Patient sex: M
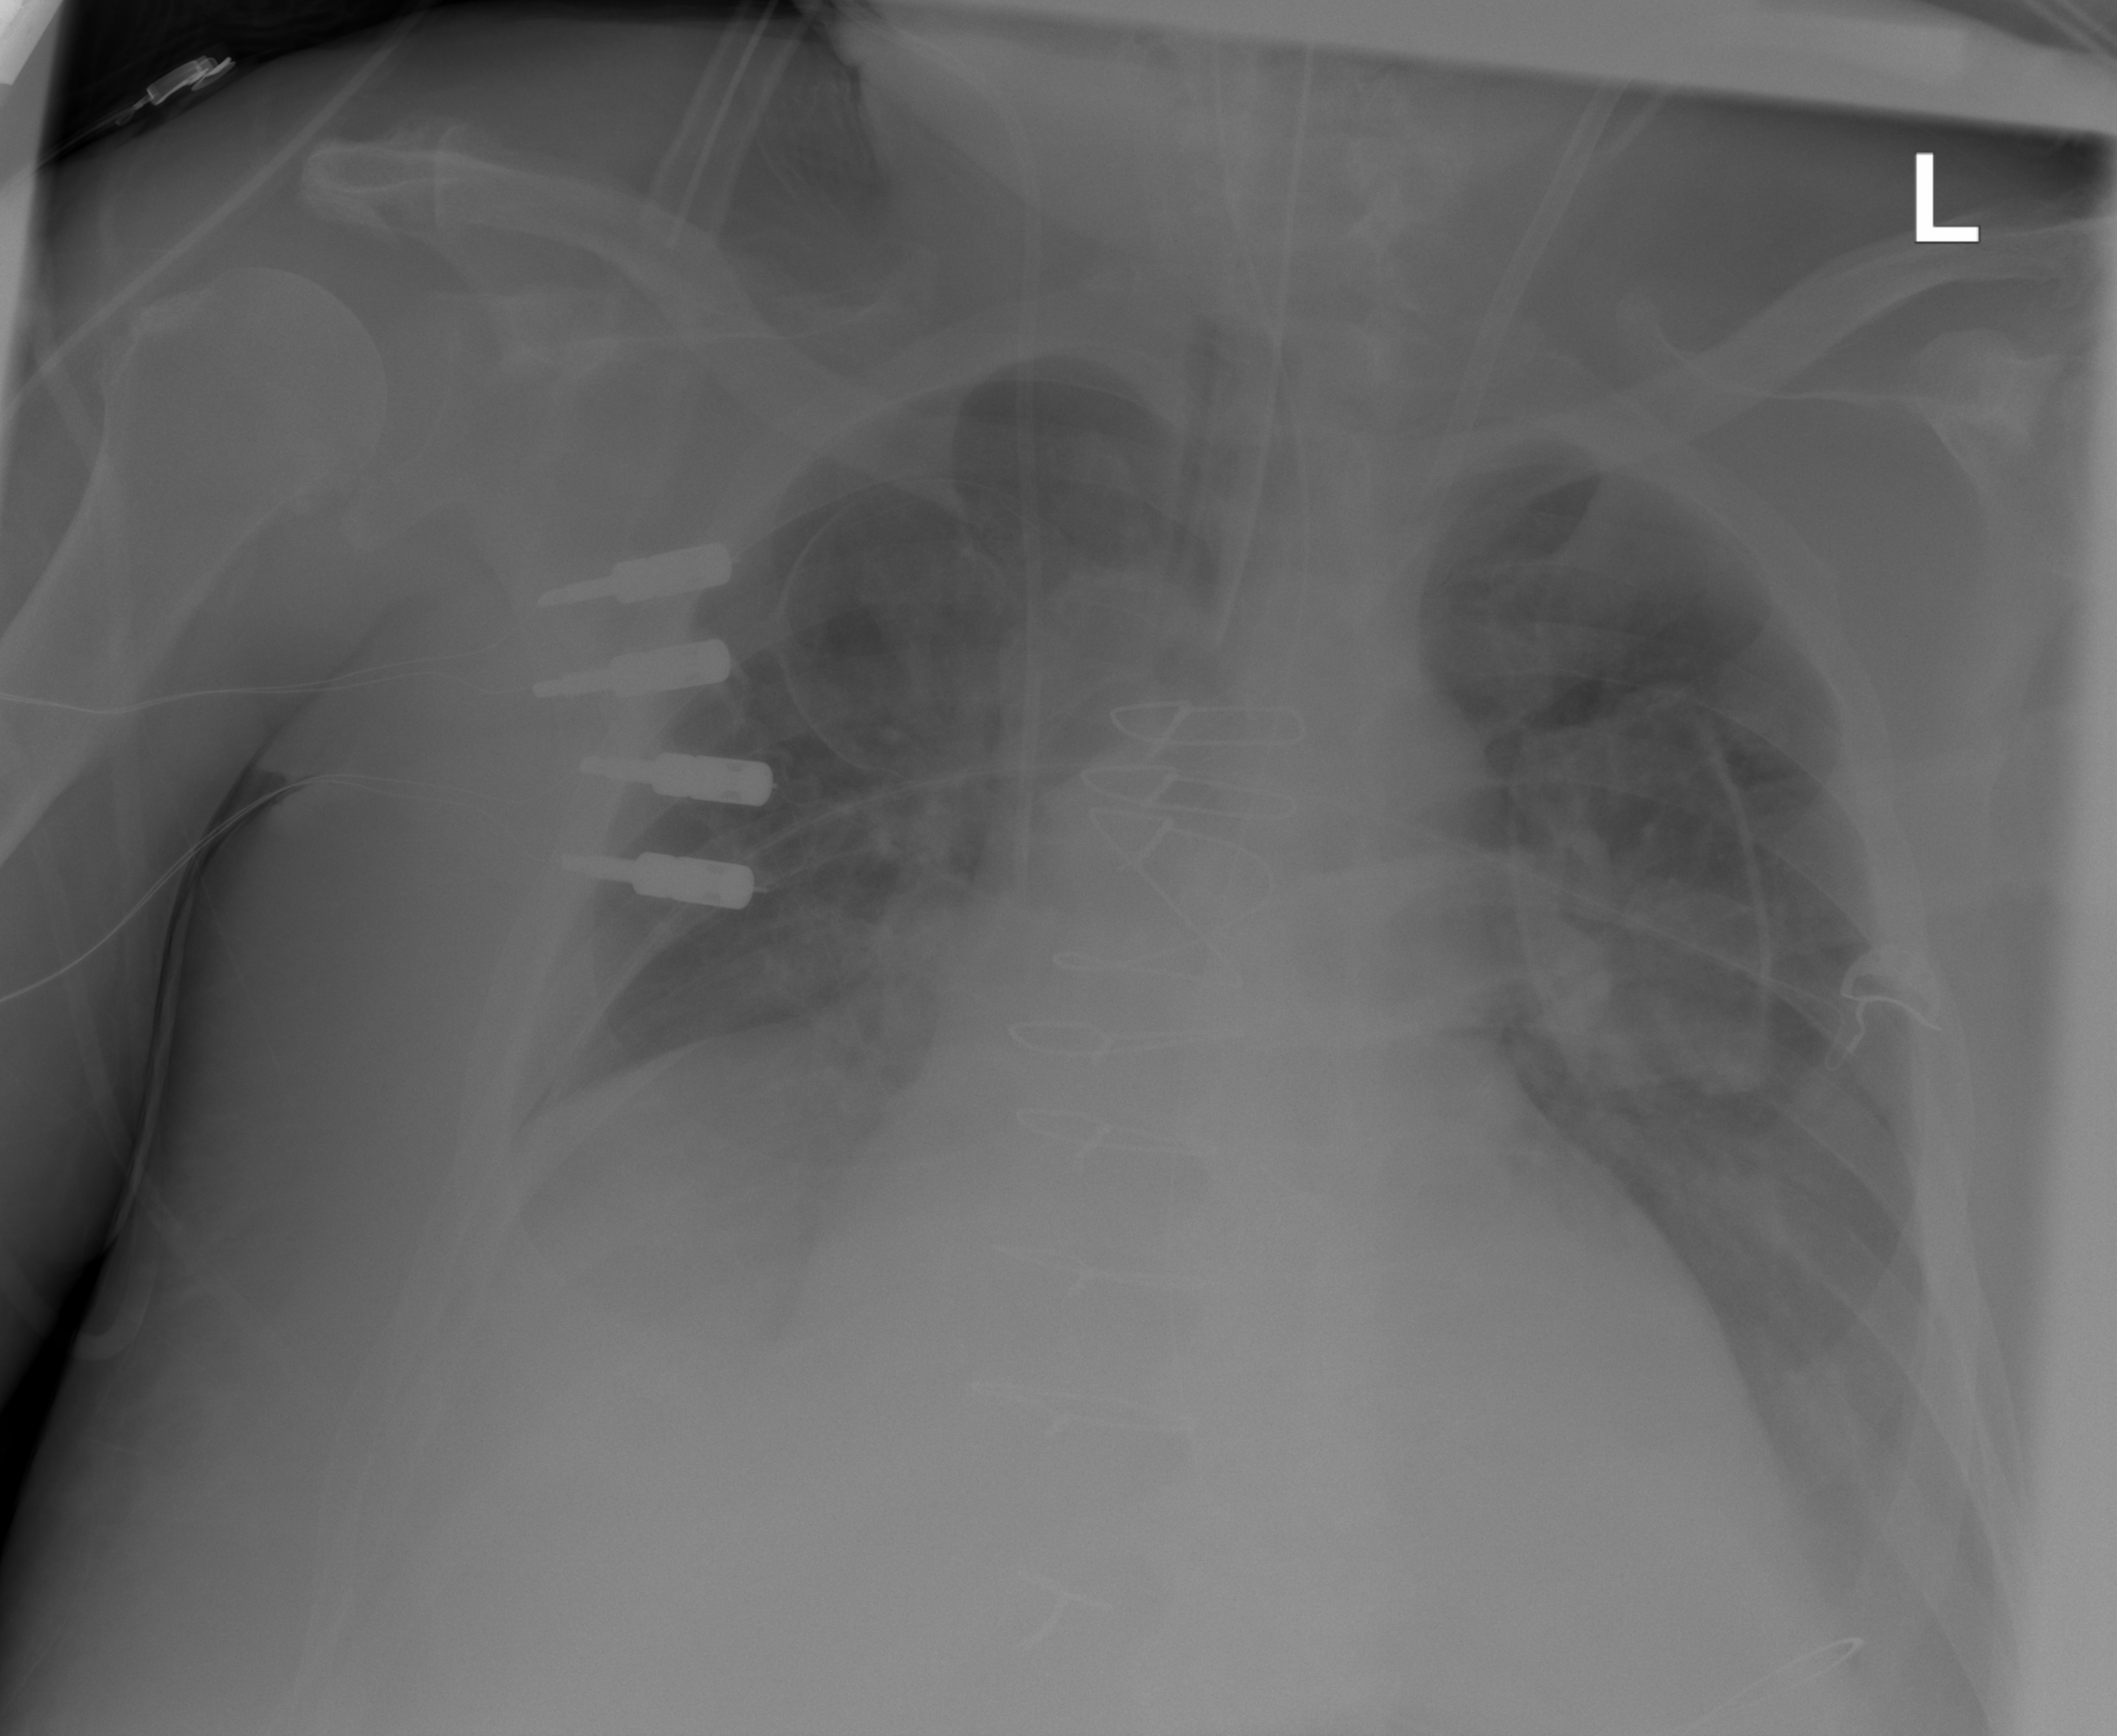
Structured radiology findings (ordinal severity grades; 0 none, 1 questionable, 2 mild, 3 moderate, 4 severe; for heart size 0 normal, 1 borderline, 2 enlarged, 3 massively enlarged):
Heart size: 2
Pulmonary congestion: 0
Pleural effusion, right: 3
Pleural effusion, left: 3
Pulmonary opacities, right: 2
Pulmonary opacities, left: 2
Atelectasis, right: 2
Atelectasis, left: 2